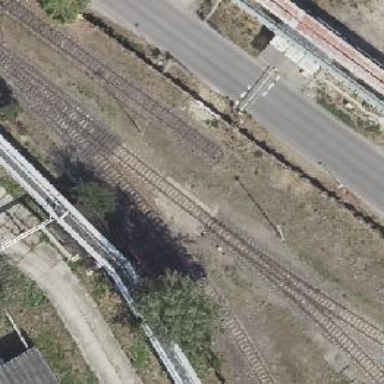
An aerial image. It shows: Railway switch.